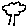
Label: tree